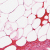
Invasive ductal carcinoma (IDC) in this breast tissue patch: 0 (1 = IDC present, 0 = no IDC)